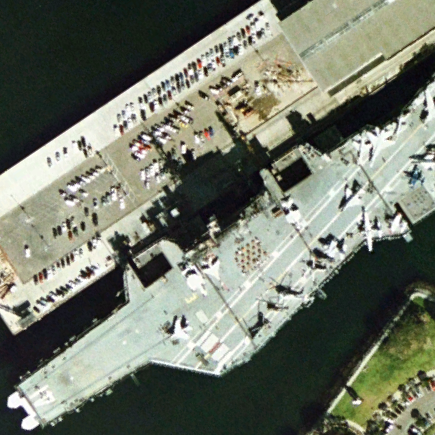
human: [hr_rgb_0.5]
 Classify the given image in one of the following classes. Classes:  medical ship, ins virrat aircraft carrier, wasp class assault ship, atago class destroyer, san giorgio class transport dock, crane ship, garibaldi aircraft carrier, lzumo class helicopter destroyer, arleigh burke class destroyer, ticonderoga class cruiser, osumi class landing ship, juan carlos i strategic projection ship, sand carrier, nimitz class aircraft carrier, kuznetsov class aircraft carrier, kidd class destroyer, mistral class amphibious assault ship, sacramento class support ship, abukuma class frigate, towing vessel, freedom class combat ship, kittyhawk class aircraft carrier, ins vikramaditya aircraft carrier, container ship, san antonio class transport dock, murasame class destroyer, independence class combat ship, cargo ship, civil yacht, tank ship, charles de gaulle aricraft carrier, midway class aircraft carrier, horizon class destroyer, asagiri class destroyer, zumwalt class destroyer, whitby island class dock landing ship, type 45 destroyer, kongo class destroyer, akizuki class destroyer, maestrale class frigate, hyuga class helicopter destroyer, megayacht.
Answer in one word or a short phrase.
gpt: Midway class aircraft carrier